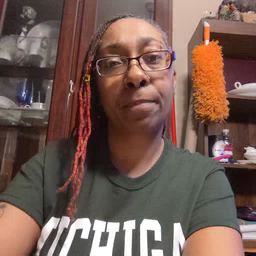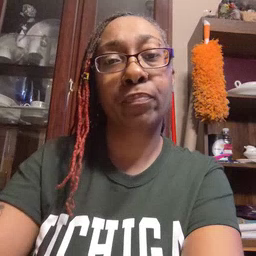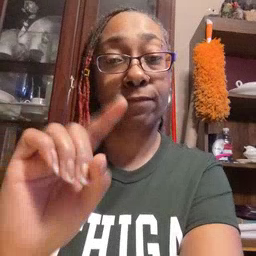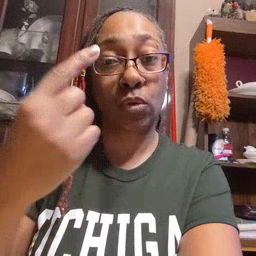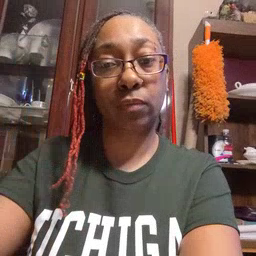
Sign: first